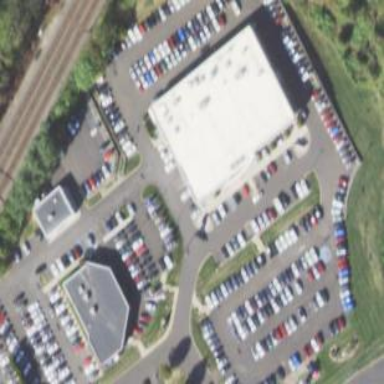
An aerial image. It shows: Car shop building.